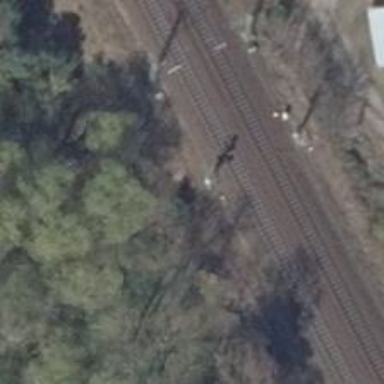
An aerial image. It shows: Railway signal.